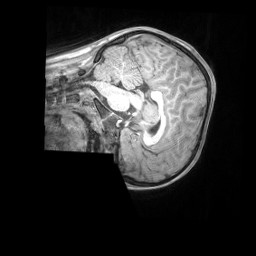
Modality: T1w
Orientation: sagittal
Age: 5
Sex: male
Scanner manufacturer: siemens
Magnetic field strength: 3 T
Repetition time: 2.53 s
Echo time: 0.00164 s